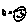
Label: smiley face